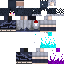
A female skeleton skin with dark skin, wearing red helmet dressed in a black hoodie and black pants, featuring a closed mouth.